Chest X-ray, PA view. Patient: 76 years old, sex M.
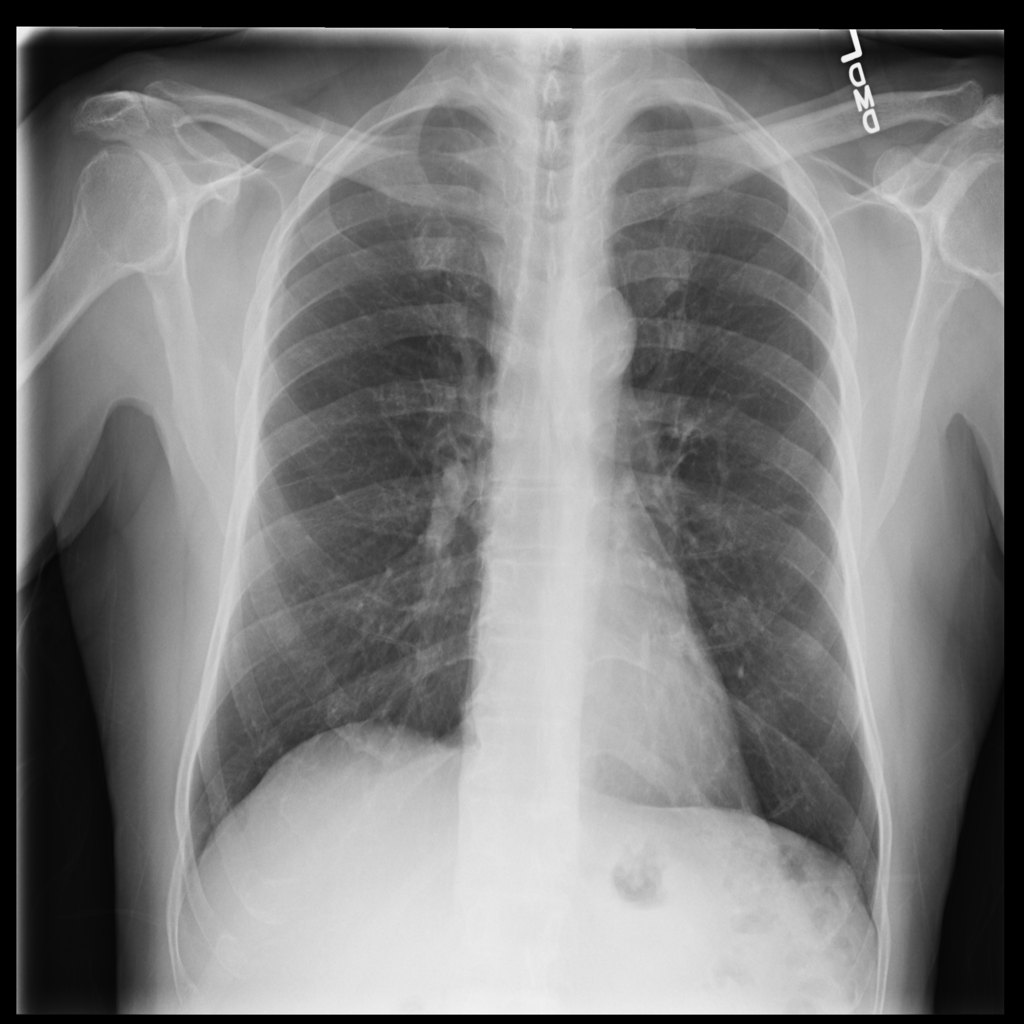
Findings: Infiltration